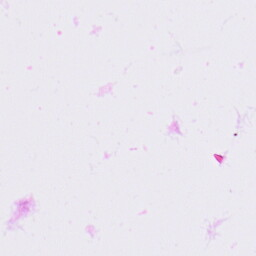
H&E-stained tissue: Lung